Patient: sex F, age 76
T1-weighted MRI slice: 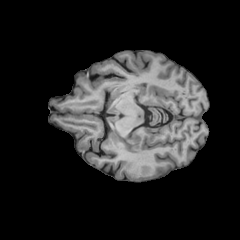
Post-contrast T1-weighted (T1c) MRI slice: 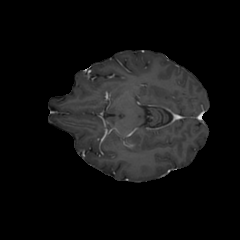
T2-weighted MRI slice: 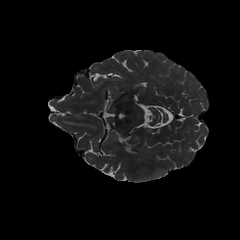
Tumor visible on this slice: no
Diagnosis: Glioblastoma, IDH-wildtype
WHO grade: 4